Breast ultrasound image
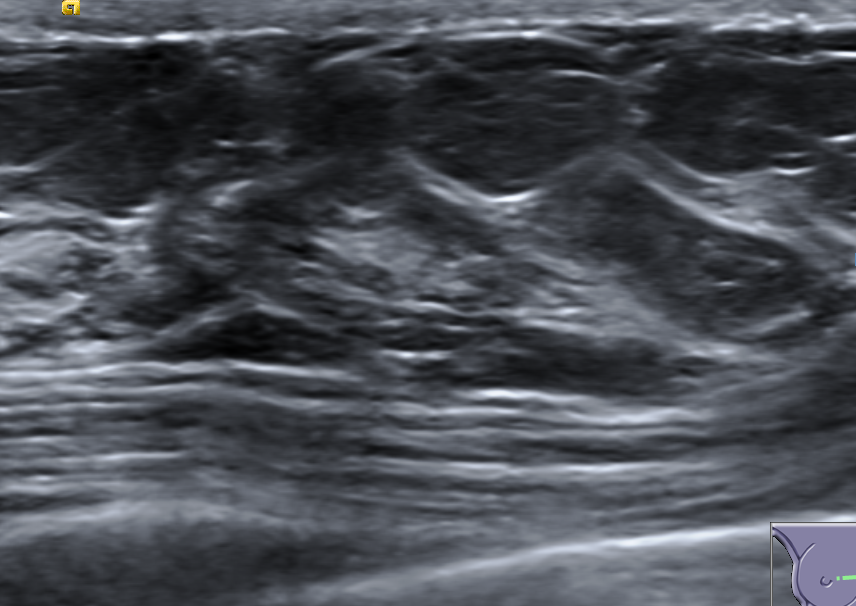
Diagnosis: normal